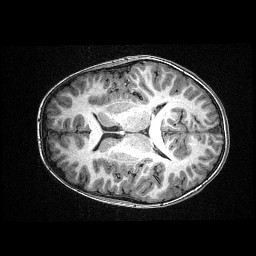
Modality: T1w
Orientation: axial
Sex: male